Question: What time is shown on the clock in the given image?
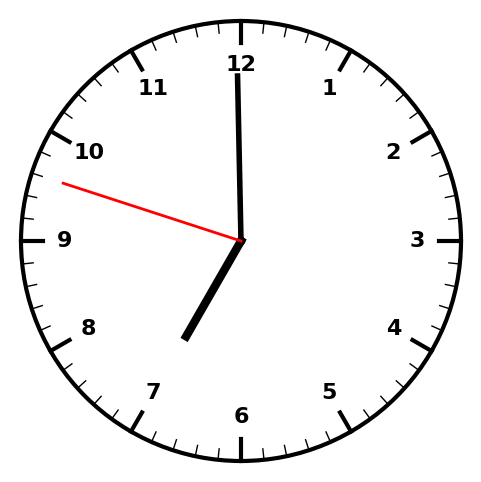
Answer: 06:59:48